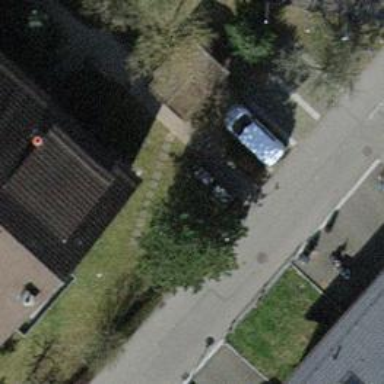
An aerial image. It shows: Urban tree with needleleaved evergreen leaves.